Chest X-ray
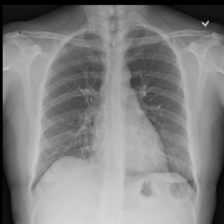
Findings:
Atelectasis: negative
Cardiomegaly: negative
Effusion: negative
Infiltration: negative
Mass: negative
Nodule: negative
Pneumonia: negative
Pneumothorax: negative
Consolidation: negative
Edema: negative
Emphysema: negative
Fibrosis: negative
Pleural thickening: negative
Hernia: negative